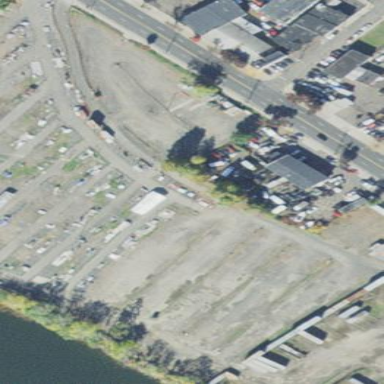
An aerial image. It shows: Marketplace.